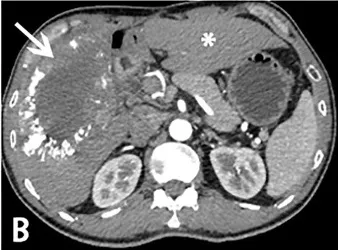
Computed tomography (CT) scans before stage II ALPPS. Reduce of tumor load (white arrow) and hypertrophy of segments 2 and 3 (asterisk) was showed on CT scans. Arterial phase.
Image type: radiology (ct)